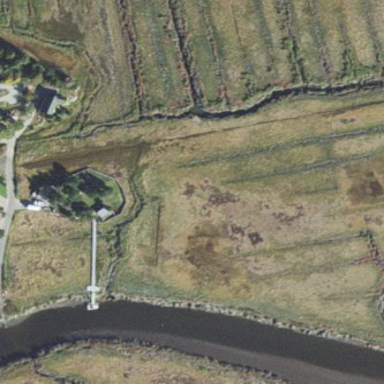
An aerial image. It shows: Saltmarsh wetland area.